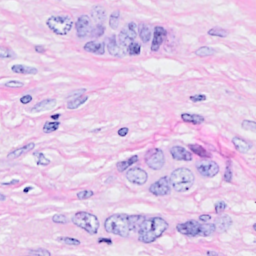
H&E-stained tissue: Breast